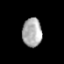
Tissue: prostate
Cell type: T cells
Senescence score: 0.6897
Nuclear area (px): 552
Mean DAPI intensity: 170.77